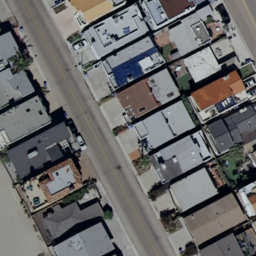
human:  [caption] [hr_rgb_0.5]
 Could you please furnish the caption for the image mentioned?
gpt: It is a dense residential area with lots of houses arranged neatly .

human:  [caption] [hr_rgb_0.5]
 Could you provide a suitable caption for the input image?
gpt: There are many different kinds of houses arranged neatly .

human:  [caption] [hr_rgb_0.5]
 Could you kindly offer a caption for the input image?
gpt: This is a dense residential area with houses and roads .

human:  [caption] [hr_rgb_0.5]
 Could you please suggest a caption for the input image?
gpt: Many different kinds of houses arranged neatly and some roads go through them .

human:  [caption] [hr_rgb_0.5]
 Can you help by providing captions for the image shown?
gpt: There are many houses and roads in the dense residential area .